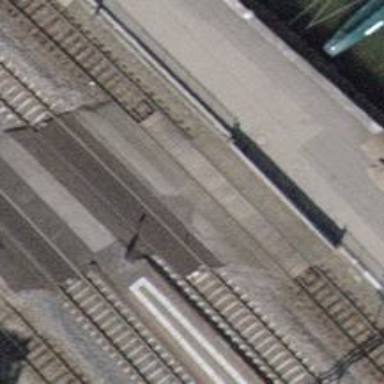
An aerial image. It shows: Crossing for the railway.